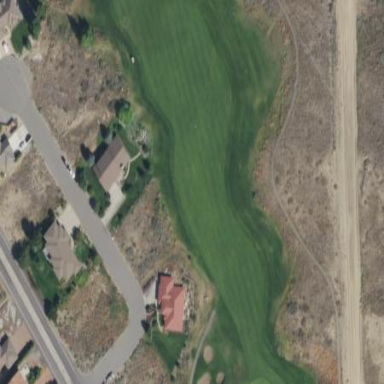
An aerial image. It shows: Rough area on grassy golf course.